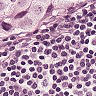
Metastatic tissue present: yes